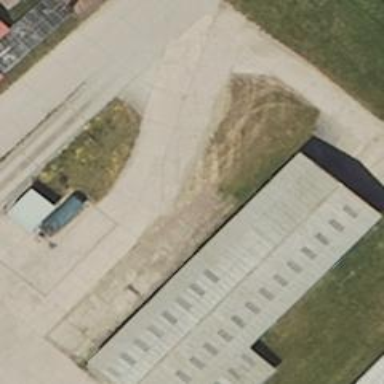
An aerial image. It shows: Concrete driveway.